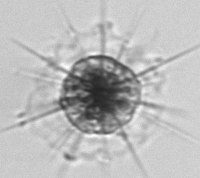
Label: Acantharia